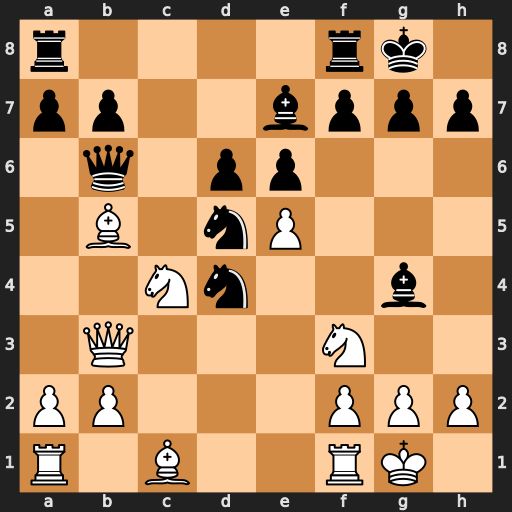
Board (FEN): r4rk1/pp2bppp/1q1pp3/1B1nP3/2Nn2b1/1Q3N2/PP3PPP/R1B2RK1
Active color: w
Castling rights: -
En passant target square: -
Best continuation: Nxb6 Nxb3 Nxd5